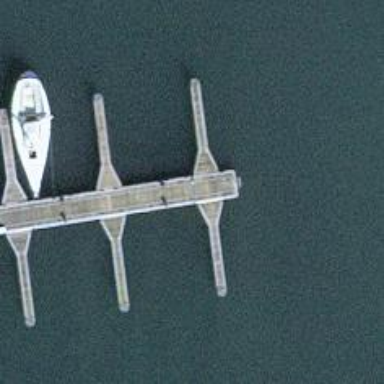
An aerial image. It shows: Man-made pier.